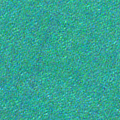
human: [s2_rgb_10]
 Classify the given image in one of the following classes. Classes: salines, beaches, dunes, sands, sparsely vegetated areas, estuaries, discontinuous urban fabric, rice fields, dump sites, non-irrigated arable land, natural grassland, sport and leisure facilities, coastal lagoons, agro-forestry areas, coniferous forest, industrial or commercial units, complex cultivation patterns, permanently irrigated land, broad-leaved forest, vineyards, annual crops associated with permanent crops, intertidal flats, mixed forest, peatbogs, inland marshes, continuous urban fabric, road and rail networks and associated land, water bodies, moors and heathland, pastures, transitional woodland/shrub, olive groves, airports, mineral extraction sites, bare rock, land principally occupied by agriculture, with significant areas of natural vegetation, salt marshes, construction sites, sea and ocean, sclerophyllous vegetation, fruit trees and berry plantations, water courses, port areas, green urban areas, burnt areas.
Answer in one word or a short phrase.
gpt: sea and ocean